Question: Is there a way in ActionScript (maybe by using <URL> to add the white and then dark borders around objects like at the following picture? Or has the border been added to the graphical assets already by Photoshop or similar tool?

The image above is a screenshot of the game Magic Land (c) Wooga.
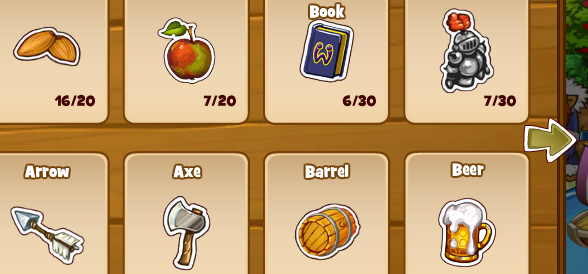
Answer: Yes, you can use two GlowFilters to achieve this:
'''
displayObject.filters = [new GlowFilter(0xffffff, 1, 4, 4, 10, 2),
new GlowFilter(0x0, 1, 1.5, 1.5, 10, 2)];
'''
You might want to experiment with the values a bit.
- - -